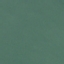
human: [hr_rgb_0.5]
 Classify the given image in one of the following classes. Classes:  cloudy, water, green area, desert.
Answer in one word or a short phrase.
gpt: water